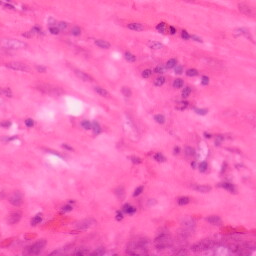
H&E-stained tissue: Colon